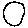
Label: circle